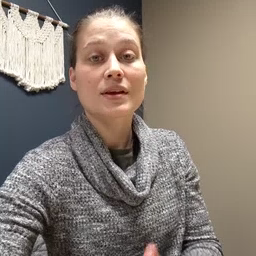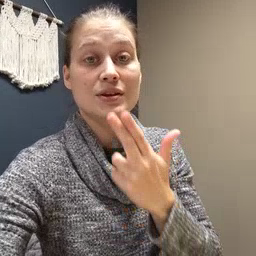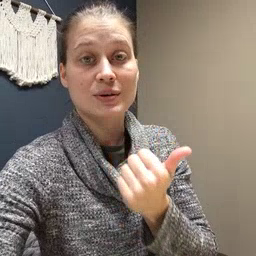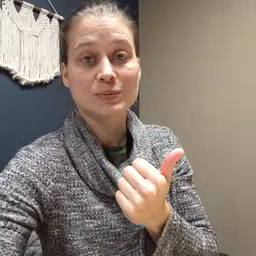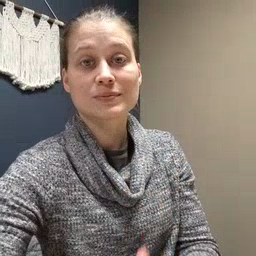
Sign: cute